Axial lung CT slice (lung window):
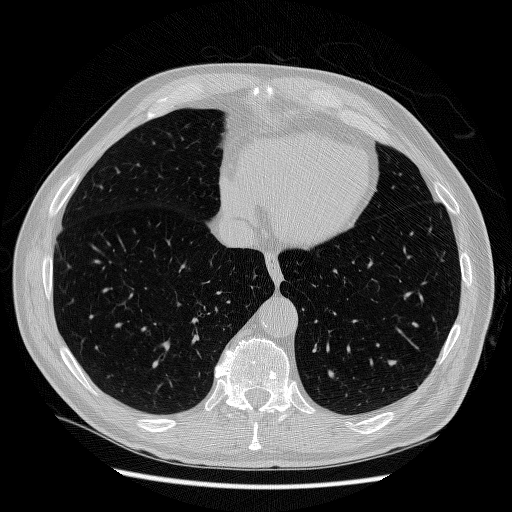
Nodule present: no